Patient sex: M
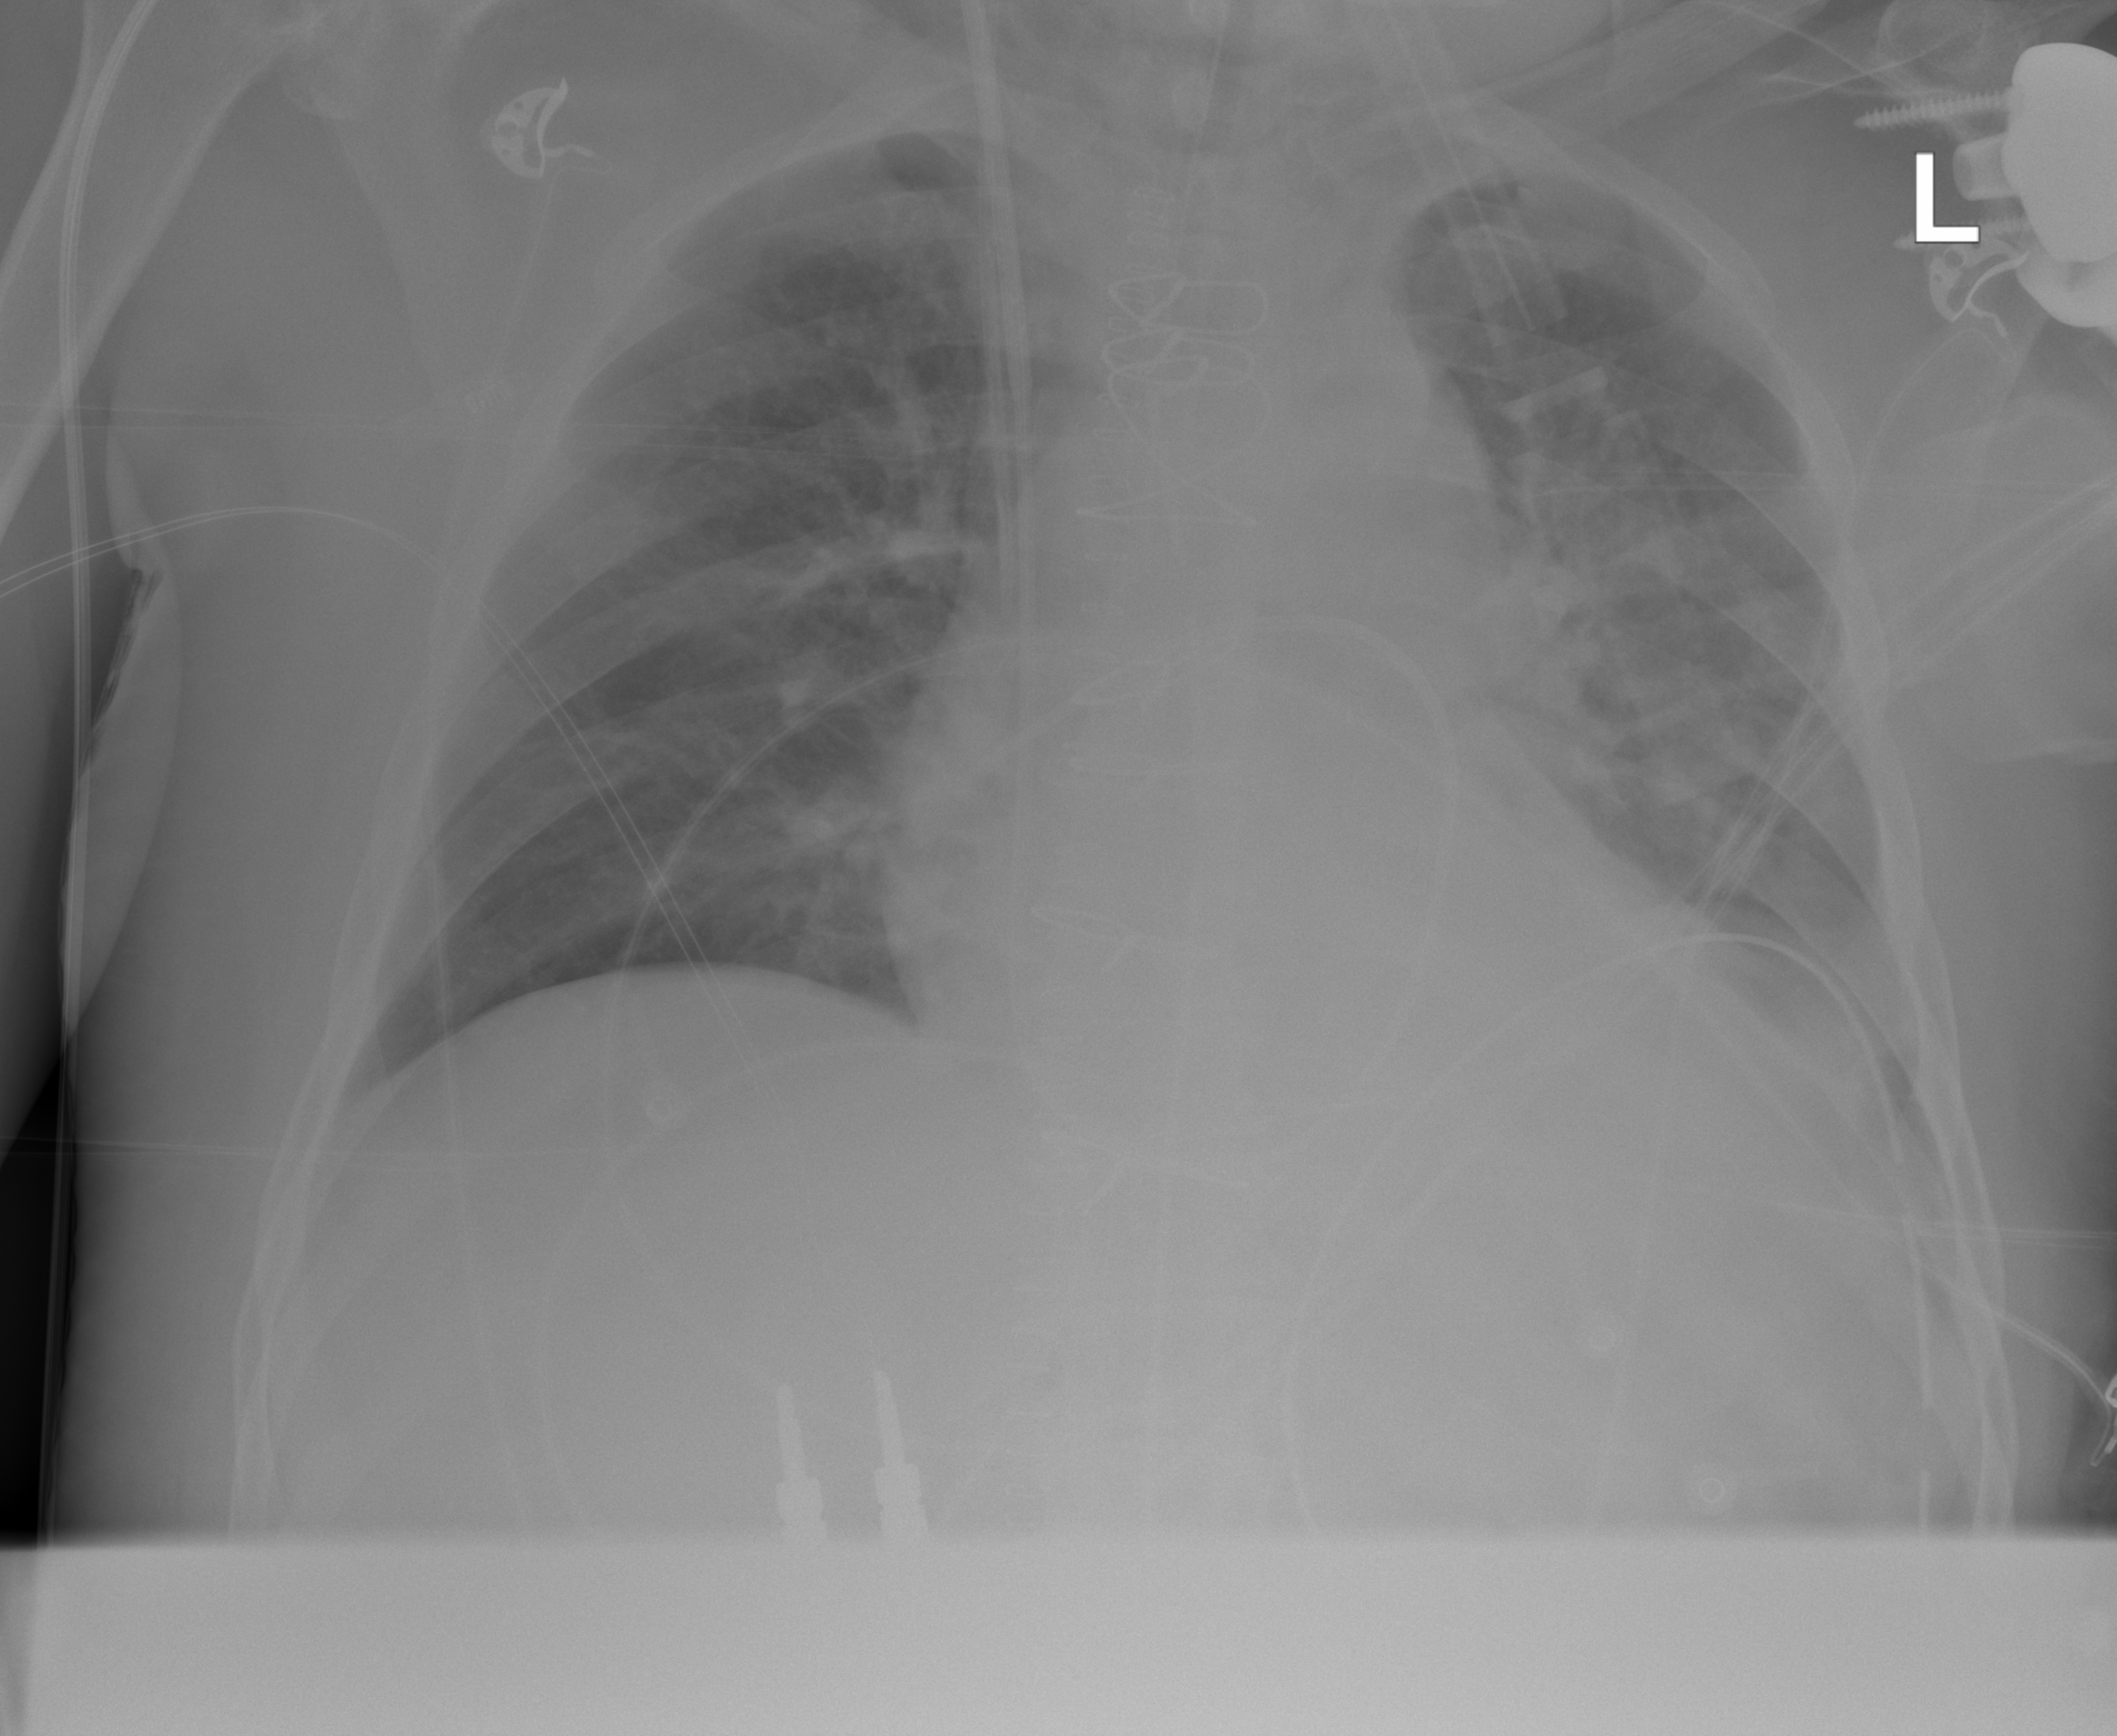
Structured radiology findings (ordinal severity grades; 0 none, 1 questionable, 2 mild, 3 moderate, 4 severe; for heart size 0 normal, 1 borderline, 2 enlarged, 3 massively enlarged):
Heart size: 0
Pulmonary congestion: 2
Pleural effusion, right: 0
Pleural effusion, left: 2
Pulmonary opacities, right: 0
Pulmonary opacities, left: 0
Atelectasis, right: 0
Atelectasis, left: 0